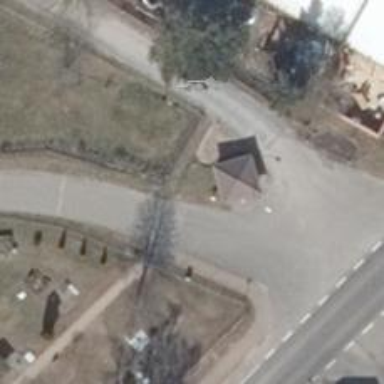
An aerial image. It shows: Emergency access point on the road.